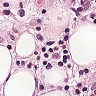
Metastatic tissue present: yes